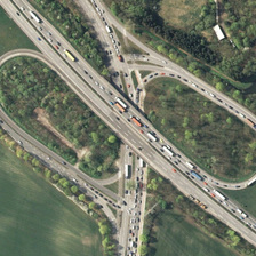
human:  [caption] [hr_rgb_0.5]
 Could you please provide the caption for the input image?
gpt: Countless cars drove on the roads, bridges and under the bridges that crossed the fields.

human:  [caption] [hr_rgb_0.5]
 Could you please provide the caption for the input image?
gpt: Countless cars were driving on the viaduct and on the road through the fields under the viaduct.

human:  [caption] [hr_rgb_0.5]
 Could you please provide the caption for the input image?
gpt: Countless cars crossed the fields under overpasses and viaducts.

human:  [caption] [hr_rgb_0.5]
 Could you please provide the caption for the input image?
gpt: Countless cars crossed the fields along the highway under the viaduct and viaduct.

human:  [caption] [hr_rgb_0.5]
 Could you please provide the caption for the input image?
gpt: Countless cars were driving under the viaducts and viaducts in the fields.